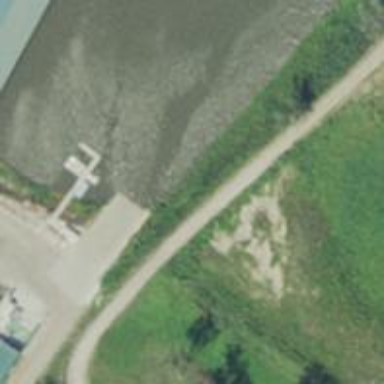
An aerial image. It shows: Slipway on leisure land.